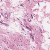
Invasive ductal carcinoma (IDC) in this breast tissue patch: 0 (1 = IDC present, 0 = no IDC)